Question:
This picture is my situation. I want to compose two transfer server. In the picture, two machine is it. When I call Transfer server by gateway, I will get a Message both adapter in Transfer Server. But, I don't think how to sync request and response Message.
How to slove this problem?
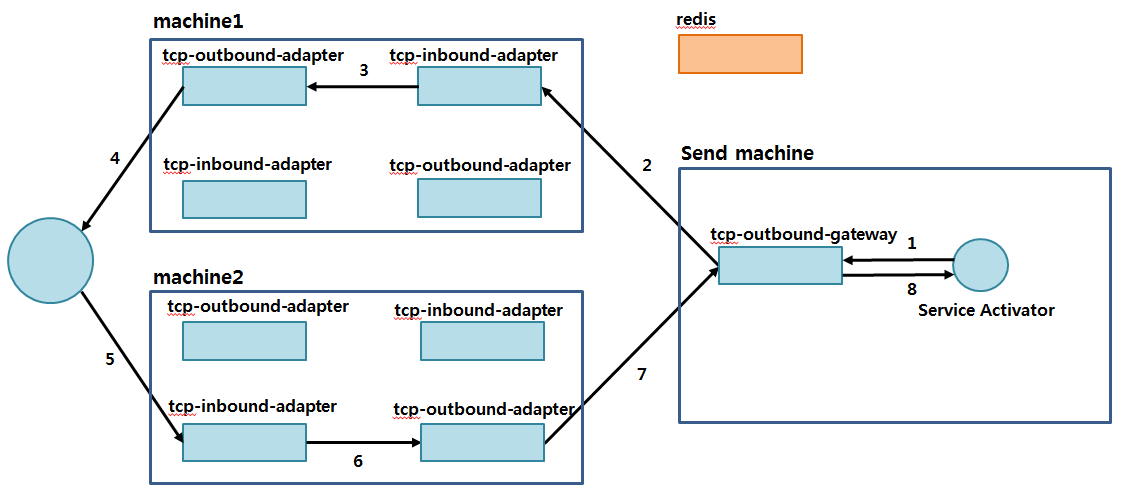
Answer: You can't do that with a gateway; the response has to come back on the same socket - that's how the framework correlates the response with the request.
You could do it with a outbound and inbound adapters on the sending system, but you would need something in the data to correlate the response with the request.
You're pretty much on your own for that.
You could use the <URL> and JSON to add header information; but it would need to be propagated somehow across all the services involved.